Interaction volume radius: 10 \u00c5
Interaction volume height: 25 \u00c5
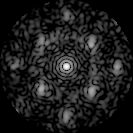
Disorder parameter: 0.5505